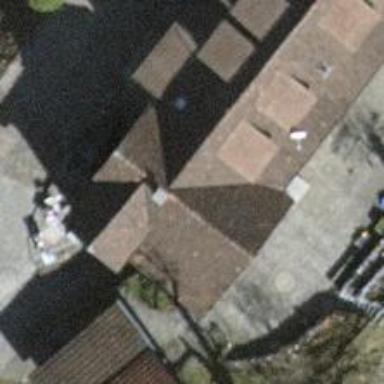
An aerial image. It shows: Simple house.